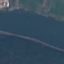
Label: River